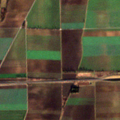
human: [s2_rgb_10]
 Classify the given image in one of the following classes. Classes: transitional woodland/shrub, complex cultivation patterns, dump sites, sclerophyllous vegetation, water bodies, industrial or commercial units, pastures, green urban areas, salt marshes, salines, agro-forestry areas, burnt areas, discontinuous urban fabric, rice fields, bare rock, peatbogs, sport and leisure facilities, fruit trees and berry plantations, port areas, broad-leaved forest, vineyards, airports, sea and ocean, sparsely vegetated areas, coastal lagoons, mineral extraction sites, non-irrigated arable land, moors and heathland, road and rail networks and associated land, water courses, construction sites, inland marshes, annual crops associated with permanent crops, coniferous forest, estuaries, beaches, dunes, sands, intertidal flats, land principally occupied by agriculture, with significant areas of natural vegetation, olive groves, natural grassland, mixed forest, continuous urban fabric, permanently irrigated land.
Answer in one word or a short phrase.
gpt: non-irrigated arable land, land principally occupied by agriculture, with significant areas of natural vegetation